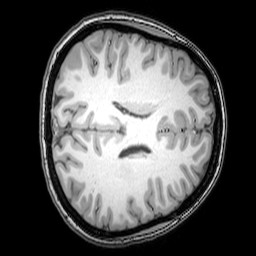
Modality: T1w
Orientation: axial
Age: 22
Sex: female
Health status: healthy
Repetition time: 0.081 s
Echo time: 0.037 s